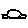
Label: car